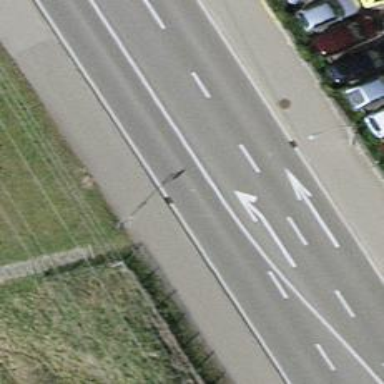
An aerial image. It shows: Primary highway with asphalt surface and dedicated cycle track.